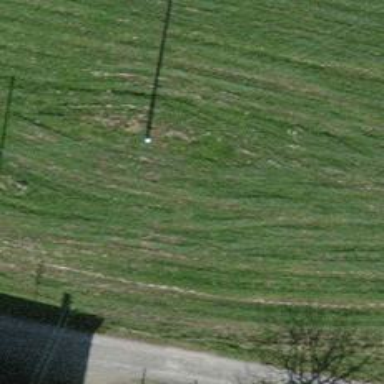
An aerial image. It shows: Minor power line.